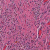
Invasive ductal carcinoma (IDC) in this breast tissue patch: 0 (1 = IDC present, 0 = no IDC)